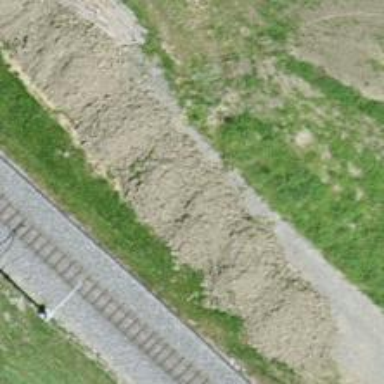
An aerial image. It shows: Narrow-gauge railway with electrified contact line.